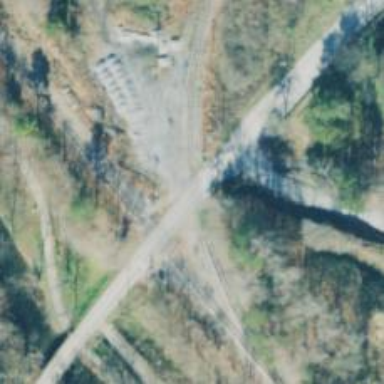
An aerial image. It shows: Level crossing on the railway with lights.